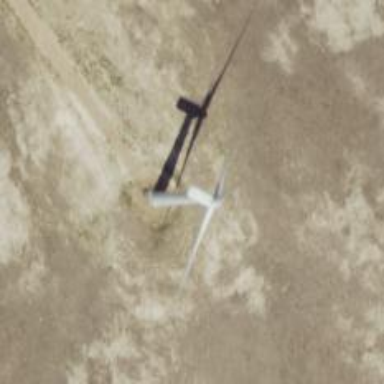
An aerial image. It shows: Wind generator with horizontal axis. The generator is wind turbine.